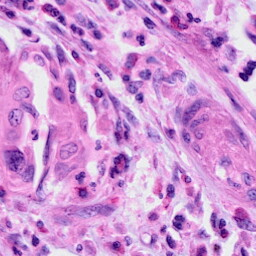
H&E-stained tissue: Cervix